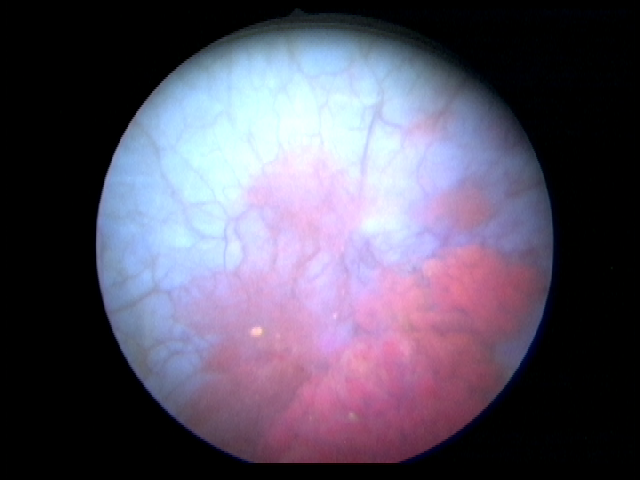
Modality: BLC
Class: Malignant
Subclass: LowGradePapillary
Lesion: L4
Stage: Ta
Morphology: Papillary
Bladder cancer association: Yes